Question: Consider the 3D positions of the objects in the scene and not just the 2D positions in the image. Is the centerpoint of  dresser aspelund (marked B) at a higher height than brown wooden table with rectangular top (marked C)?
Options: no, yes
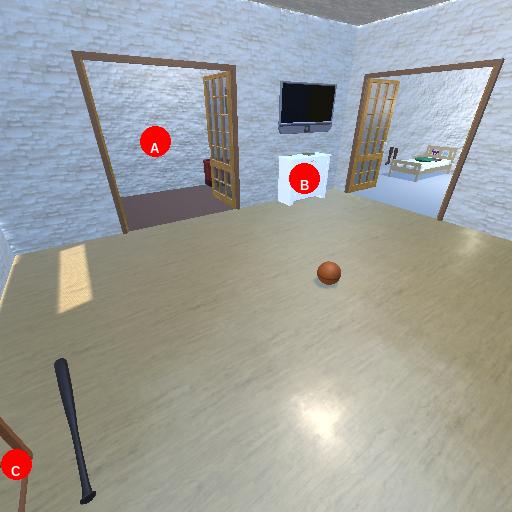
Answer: no